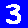
Digit: 3